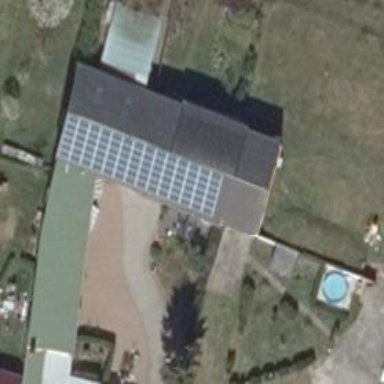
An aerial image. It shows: Solar photovoltaic panel generating electricity through small installation.